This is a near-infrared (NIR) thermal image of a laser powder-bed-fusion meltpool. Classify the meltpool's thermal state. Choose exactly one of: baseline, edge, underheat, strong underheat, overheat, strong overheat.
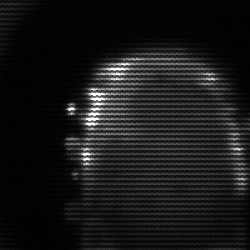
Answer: baseline